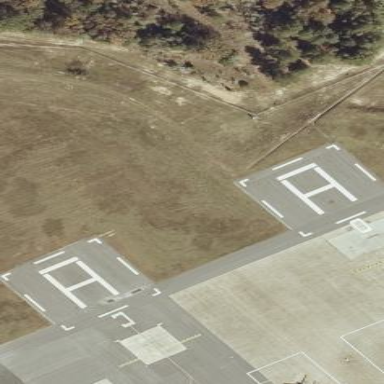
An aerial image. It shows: Image showing helipad at airport.